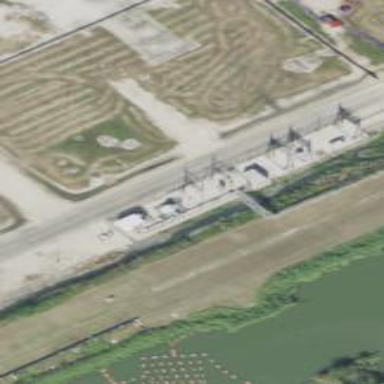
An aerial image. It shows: Industrial power substation surrounded by fence.